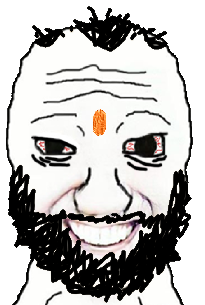
Label: 5_Coomer